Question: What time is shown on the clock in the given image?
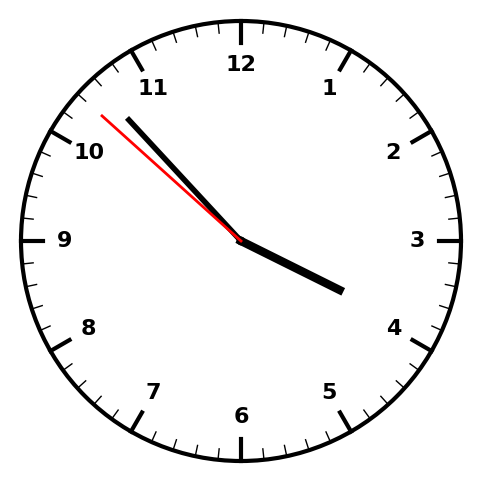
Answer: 03:52:52